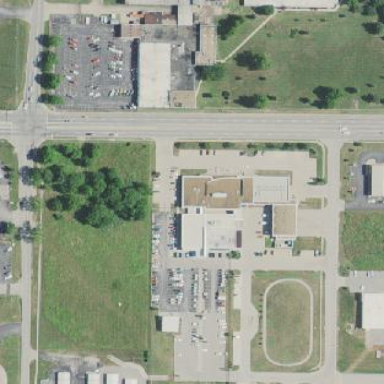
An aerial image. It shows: Police facility.